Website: apple
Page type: customer-info-address
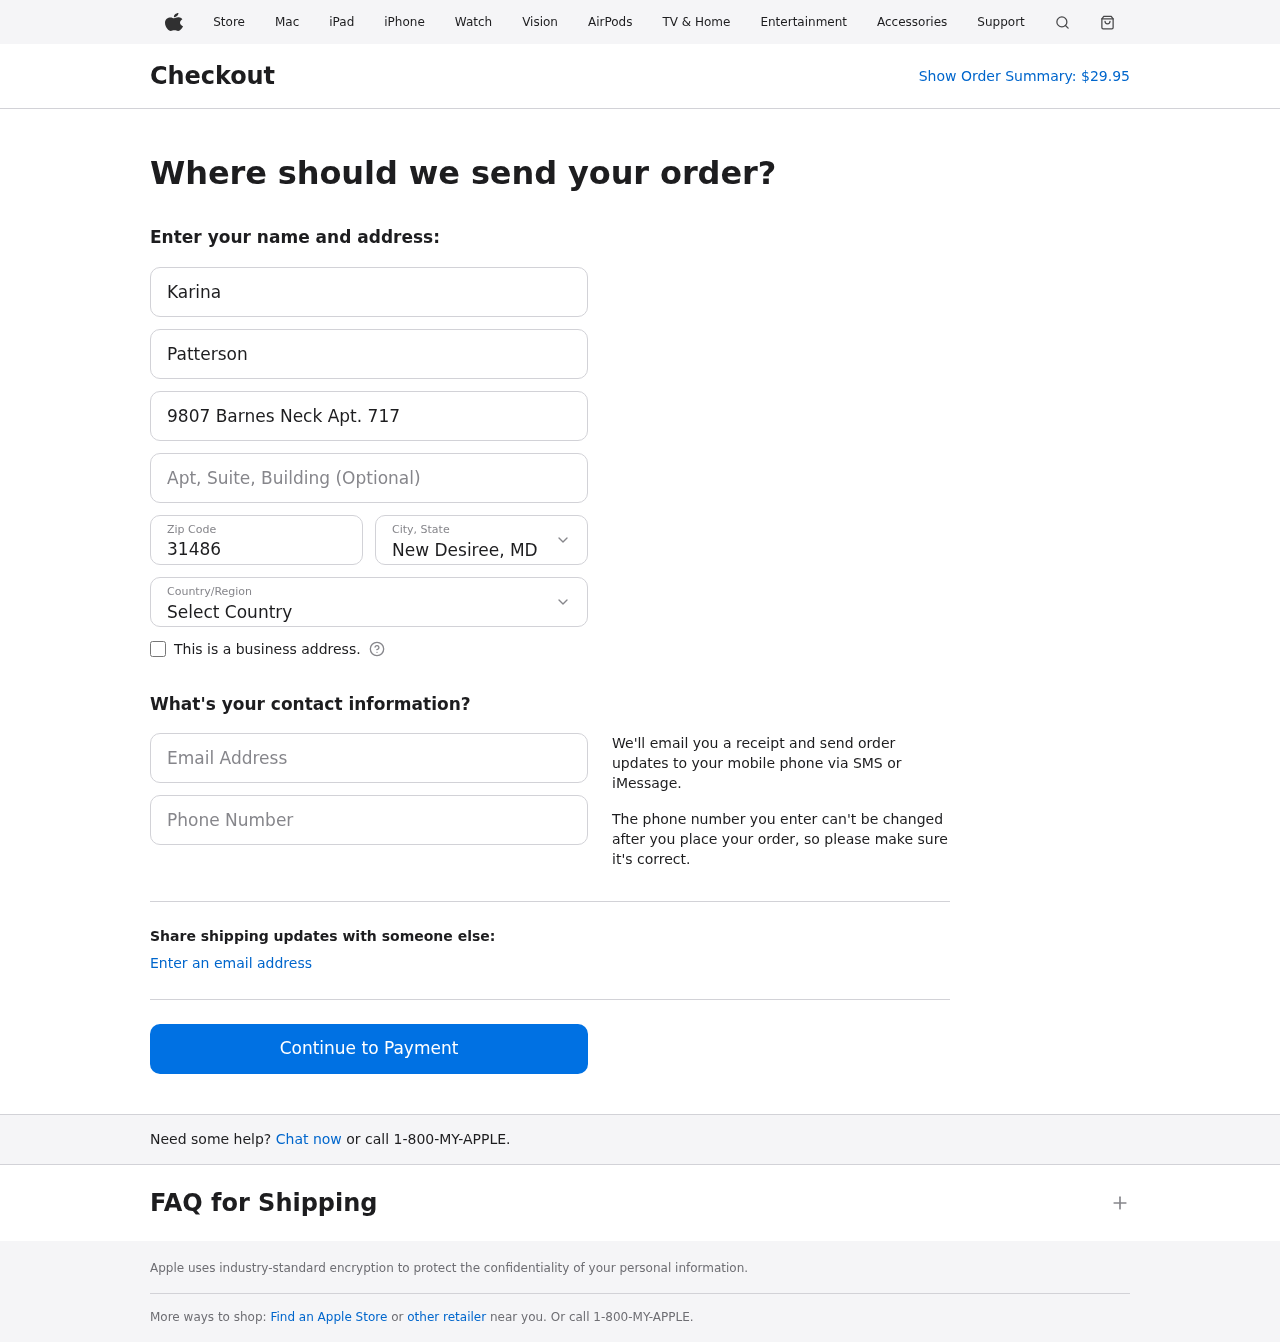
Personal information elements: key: PII_CITY_STATE
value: New Desiree, MD
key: PII_COUNTRY
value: United States
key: PII_EMAIL
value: karinapatterson@yahoo.com
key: PII_FIRSTNAME
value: Karina
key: PII_LASTNAME
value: Patterson
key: PII_PHONE
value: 6143828785
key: PII_POSTCODE
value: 31486
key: PII_STREET
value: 9807 Barnes Neck Apt. 717
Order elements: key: ORDER_TOTAL
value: $29.95